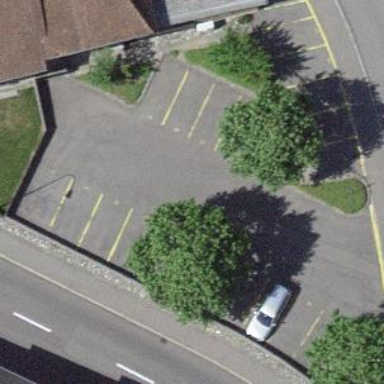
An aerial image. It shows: Parking area with surface.